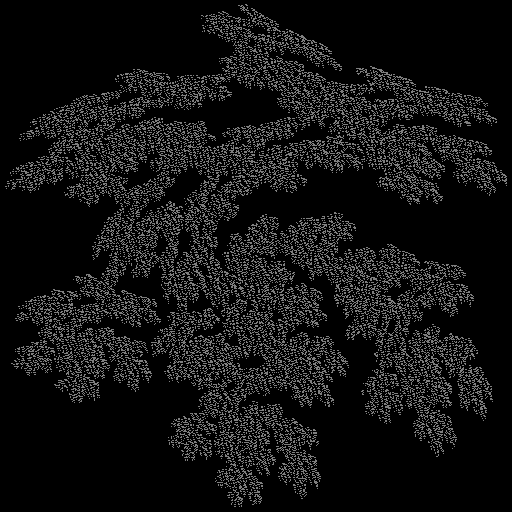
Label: pinetree